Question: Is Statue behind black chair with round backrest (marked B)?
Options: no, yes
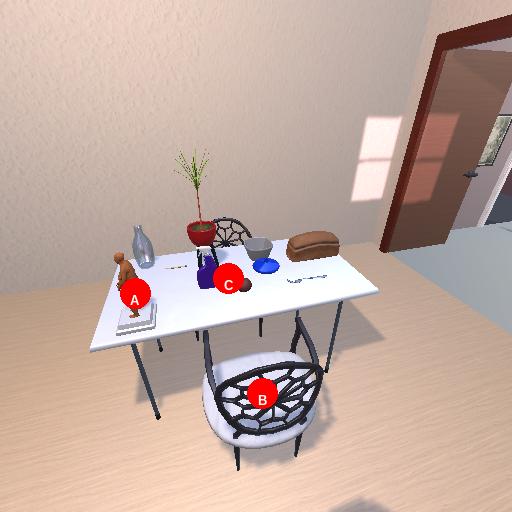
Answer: no